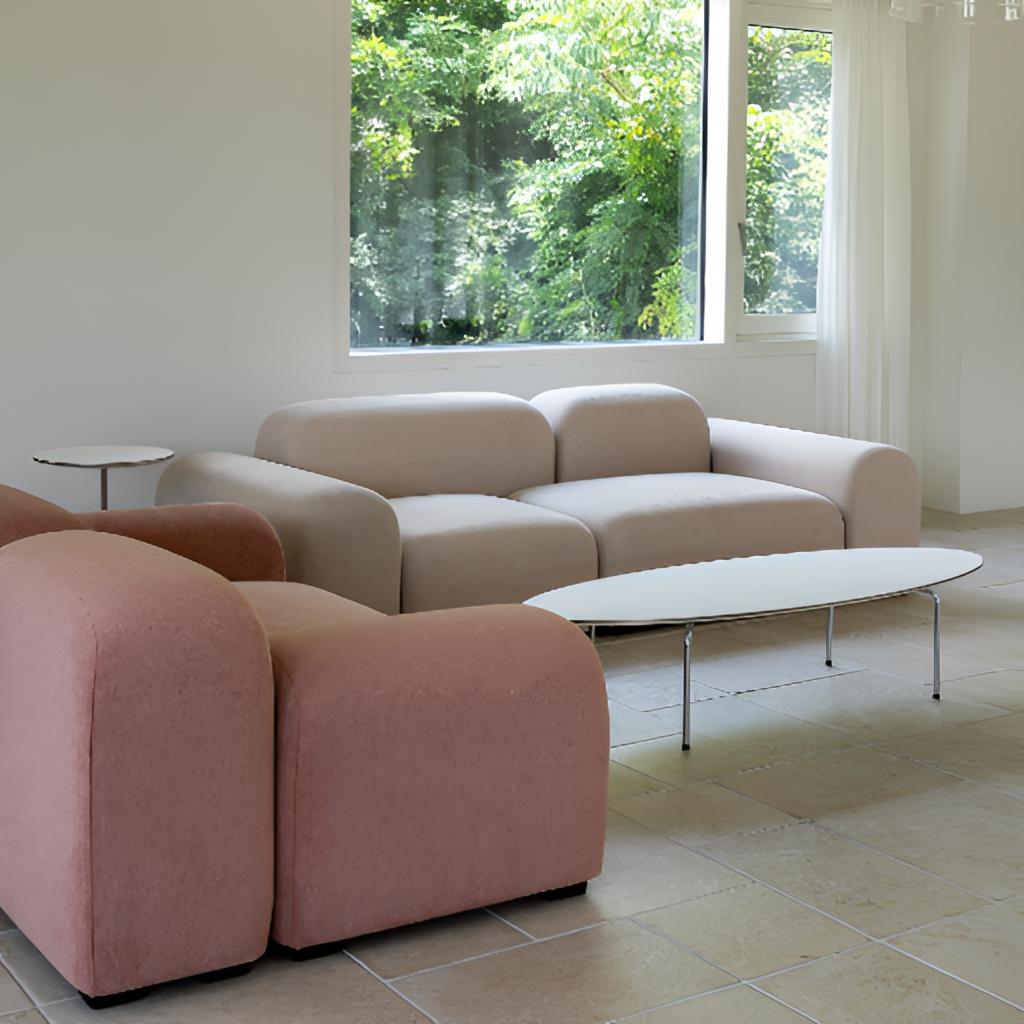
living room, fabric sofa, modern, tile flooring, with large square pattern, cream paint wallpaper, with solid pattern